Field crop: maize
Growth stage: 2
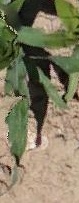
Species: maize